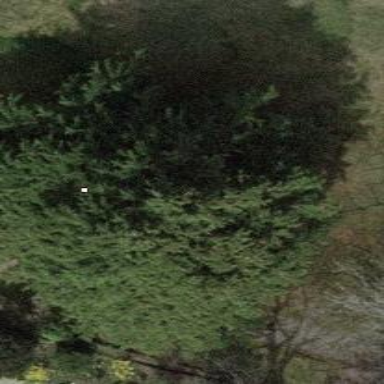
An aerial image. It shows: Evergreen needle-leaved tree.